Question: Given a curved textpath which follows a given arc, how can said textpah be ?

Please see <URL>
In it I have manually set x and dy on <text> through trial and error so that the result is what I want (text is centered along the arc).
But I am generating many arcs dynamically and need a way to center the text position dynamically (depending on d).
I think the sub-question here is how d.x and d.dx relate with <text> dx and x ? Same for the y's.
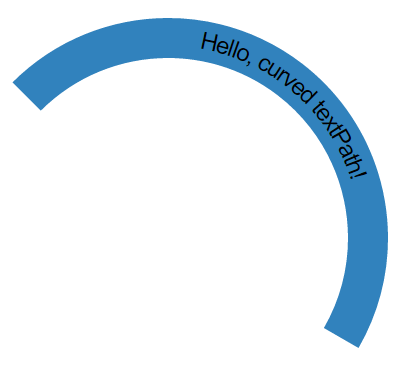
Answer: For posterity ;)
The reason why you need 'dy' is because 'TextPath' starts at the beginning of the path which is defined by the 'outerRadius' and draws the text so that its baseline matches the path. It will then continue to the end of this outer path and wrap around to the inner path. I've not yet been able to find or come up with a way to calculate the height of the font and adjust 'dy' accordingly. Alternatively, you can create a new arc to guide the text and adjust the radius to something suitable.
To automatically centre the text on the upper arc you need to set two attributes. The first is 'startOffset', to offset the starting point; it should be set to 25% since the full length of the line includes both inner and outer radii. This might be slightly off since the outer arc is longer than the inner. Alternatively, you could create a second path with inner and outer radii the same and use that path for the text. Then you need to use 'text-anchor' and set that to 'middle'.
If you want to prevent the text from wrapping around from the outer to the inner arc, you can remove the inner arc from the path first and offset the text by 50% instead of 25%.
'''
function removeInnerArc(path) {
return path.replace(/(M.*A.*)(A.*Z)/, function(_, m1) {
return m1 || path;
});
}
var arc = d3.svg.arc()
.innerRadius(180)
.outerRadius(220)
.startAngle(-Math.PI / 4)
.endAngle(function(t) {
return t * 2 * Math.PI / 3;
});
// Generate a new arc to guide the text
// The radius determines the baseline for the text
var textArc = d3.svg.arc()
.innerRadius(190)
.outerRadius(190)
.startAngle(-Math.PI / 4)
.endAngle(function(t) {
return t * 2 * Math.PI / 3;
});
var svg = d3.select("body").append("svg")
.attr("width", 960)
.attr("height", 500)
.append("g")
.attr("transform", "translate(250,250)");
svg.append("defs").append("path")
.attr("id", "text-path")
.attr("d", removeInnerArc(textArc(1)));
svg.append("path")
.attr("id", "path")
.attr("d", arc(1));
svg.append("clipPath")
.attr("id", "text-clip")
.append("use")
.attr("xlink:href", "#path");
svg.append("text")
.attr("clip-path", "url(#text-clip)")
.append("textPath")
.attr("xlink:href", "#text-path")
.text("Hello, curved textPath!")
// You need the following two lines to position the text correctly
.attr("text-anchor", "middle")
.attr("startOffset", "50%");
'''
'''
path {
fill: #3182bd;
}
text {
font-family: "Helvetica Neue", Helvetica, Arial, sans-serif;
font-size: 24px;
}
'''
'''
<html>
<head>
<link rel="stylesheet" type="text/css" href="https://fonts.googleapis.com/css?family=Open+Sans:400,600">
<script src="https://cdnjs.cloudflare.com/ajax/libs/d3/3.4.11/d3.min.js"></script>
<script src="http://d3js.org/d3.v3.min.js"></script>
<meta charset="utf-8">
<title>JS Bin</title>
</head>
<body>
</body>
</html>
'''